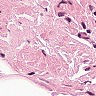
Metastatic tissue present: no